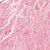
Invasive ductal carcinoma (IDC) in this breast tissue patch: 0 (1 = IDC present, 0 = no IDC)